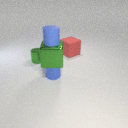
small blue rubber cylinder above large green metal cube